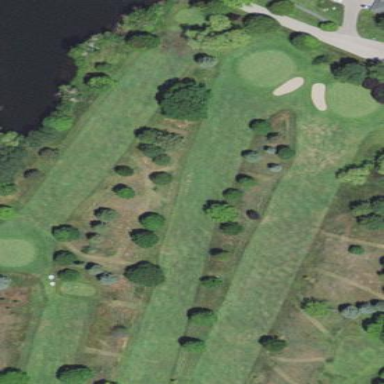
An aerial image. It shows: Rough golf area surrounded by grassland.